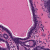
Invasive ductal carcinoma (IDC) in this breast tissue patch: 0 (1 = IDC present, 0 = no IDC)